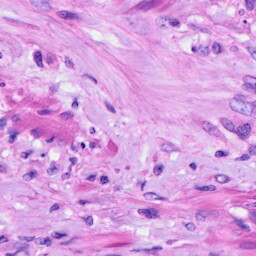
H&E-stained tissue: Ovarian